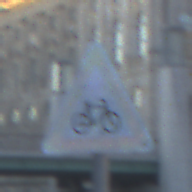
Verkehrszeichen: RadverkehrLinks
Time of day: SunriseSunset
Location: Outdoor (Urban)
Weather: Clear
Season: NotSpecified
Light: Natural